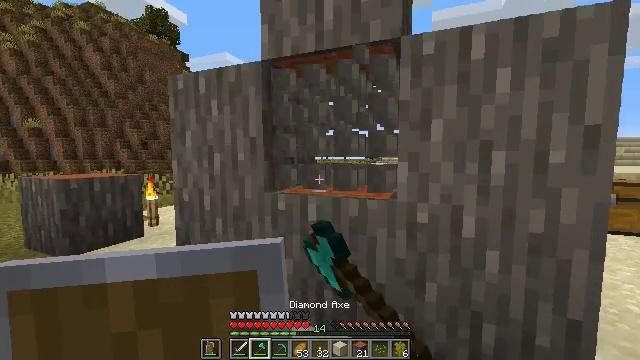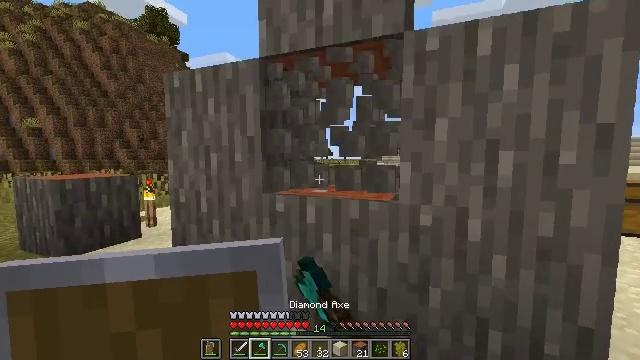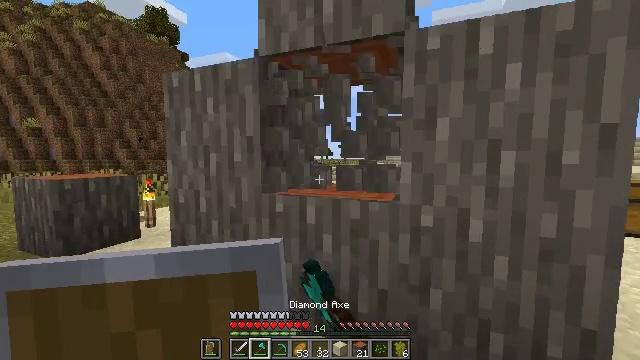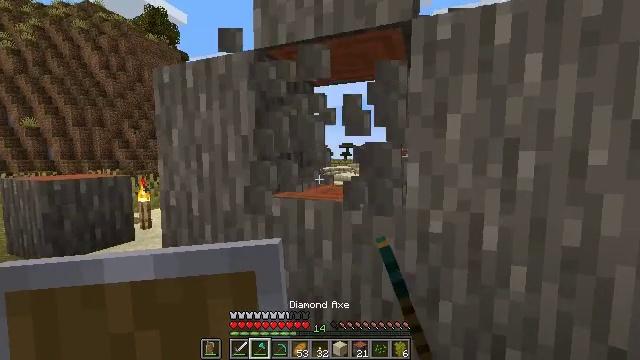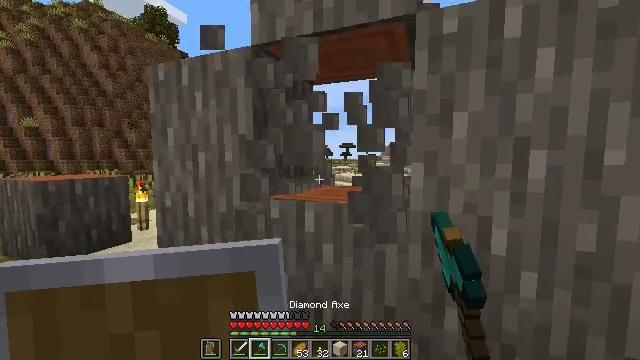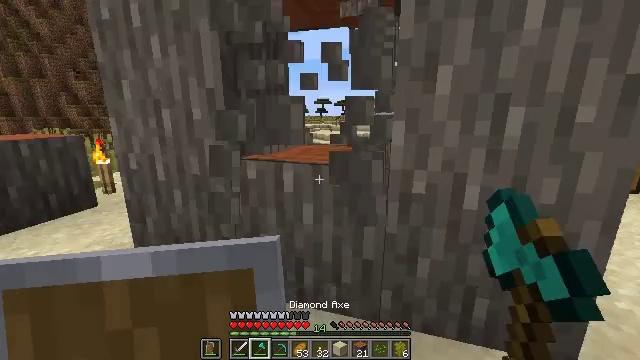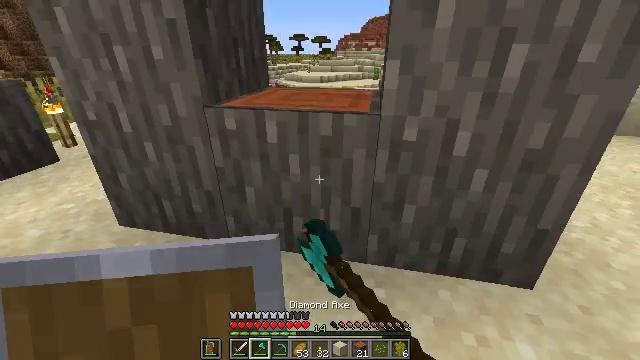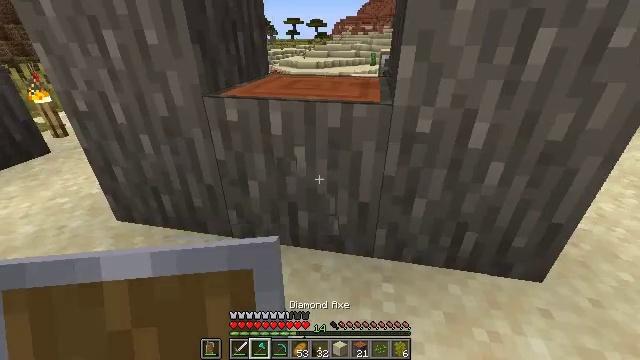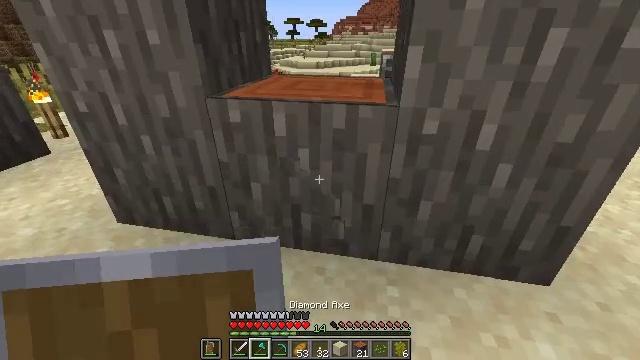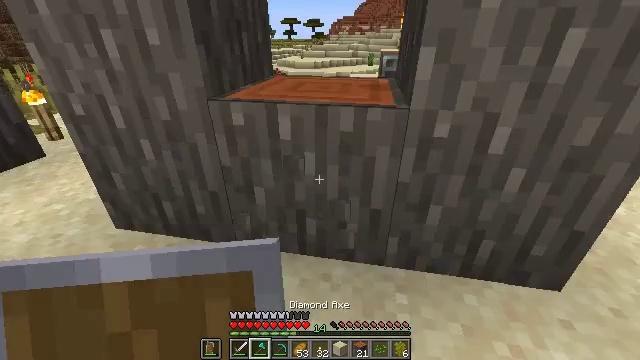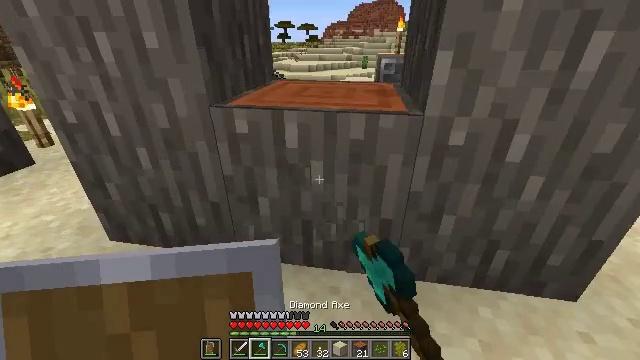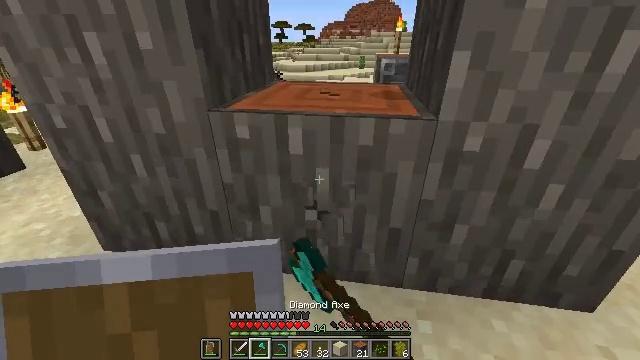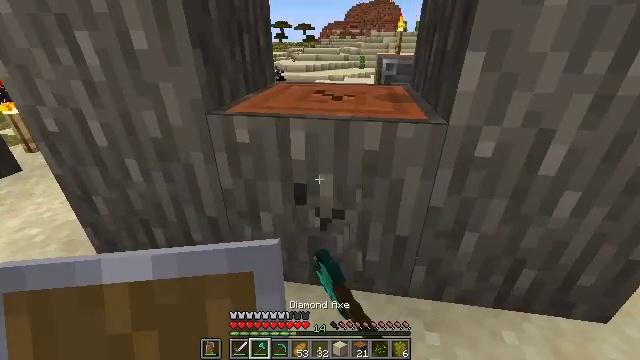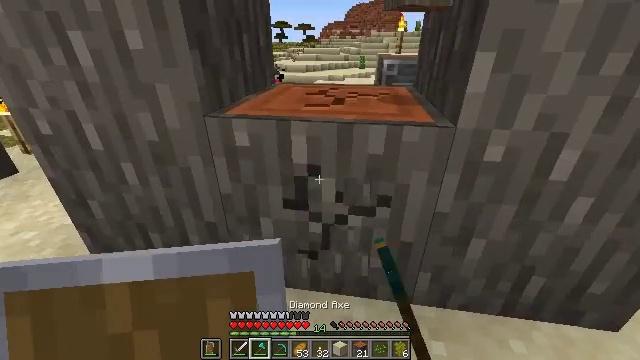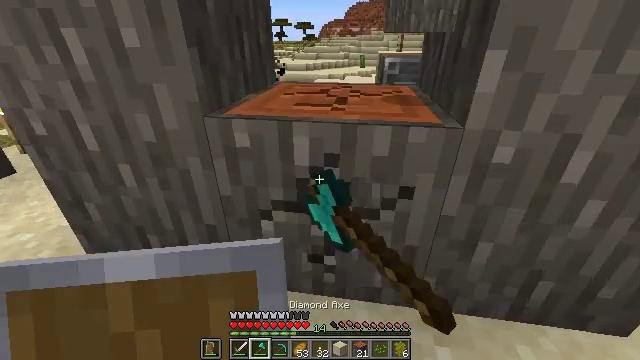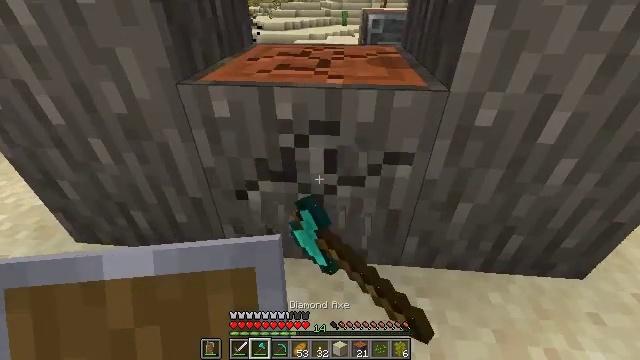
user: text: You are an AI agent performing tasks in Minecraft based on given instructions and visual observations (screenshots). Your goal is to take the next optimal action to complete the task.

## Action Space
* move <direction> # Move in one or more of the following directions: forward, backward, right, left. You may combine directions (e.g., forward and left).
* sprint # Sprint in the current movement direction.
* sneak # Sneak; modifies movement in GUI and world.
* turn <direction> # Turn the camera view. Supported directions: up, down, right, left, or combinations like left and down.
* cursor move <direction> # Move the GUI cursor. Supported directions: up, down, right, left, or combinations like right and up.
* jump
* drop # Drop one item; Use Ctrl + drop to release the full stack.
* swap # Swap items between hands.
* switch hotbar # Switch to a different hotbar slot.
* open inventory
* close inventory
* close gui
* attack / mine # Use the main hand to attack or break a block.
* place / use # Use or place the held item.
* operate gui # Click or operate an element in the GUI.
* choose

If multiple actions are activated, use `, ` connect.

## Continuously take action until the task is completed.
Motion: motion action
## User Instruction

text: Harvest the acacia log from the forest.
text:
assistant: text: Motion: move forward, sneak, attack / mine
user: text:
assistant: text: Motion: move forward, sneak, attack / mine
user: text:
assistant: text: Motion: move forward, sneak, attack / mine
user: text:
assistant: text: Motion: move forward, sneak, attack / mine
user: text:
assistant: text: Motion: move forward and move left, sneak, turn right and down, attack / mine
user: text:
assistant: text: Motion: move forward and move left, sneak, turn right and down, attack / mine
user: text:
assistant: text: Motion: move forward and move left, sneak, turn down, attack / mine
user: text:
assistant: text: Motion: move forward and move left, sneak, attack / mine
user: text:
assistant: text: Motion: move forward and move left, sneak, attack / mine
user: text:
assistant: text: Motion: move forward, sneak, turn right, attack / mine
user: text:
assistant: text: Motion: move forward, sneak, attack / mine
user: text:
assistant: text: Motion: move forward, sneak, attack / mine
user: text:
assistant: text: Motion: sneak, attack / mine
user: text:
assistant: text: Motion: sneak, attack / mine
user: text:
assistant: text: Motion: sneak, turn right and down, attack / mine
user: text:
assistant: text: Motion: sneak, attack / mine
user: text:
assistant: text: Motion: sneak, attack / mine
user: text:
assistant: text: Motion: sneak, attack / mine
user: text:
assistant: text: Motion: move forward, sneak, attack / mine
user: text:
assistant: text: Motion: move forward, sneak, attack / mine
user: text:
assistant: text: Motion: move forward, sneak, attack / mine
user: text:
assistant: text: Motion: move forward, sneak, attack / mine
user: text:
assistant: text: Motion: no_op